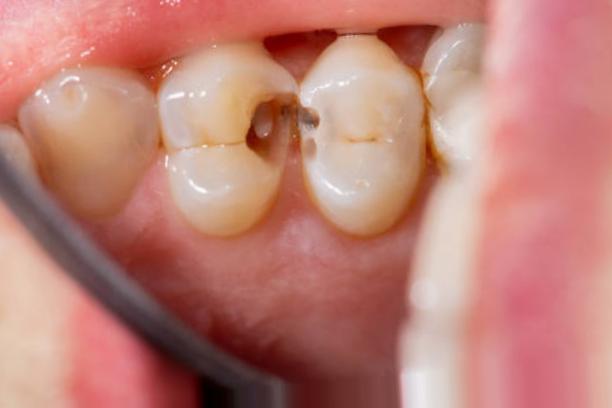
Condition: Caries